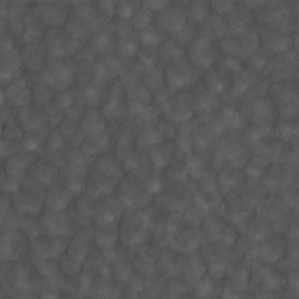
Label: non_frost